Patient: sex M, age 76
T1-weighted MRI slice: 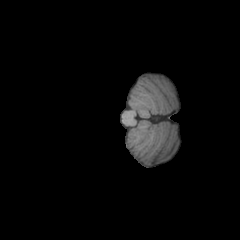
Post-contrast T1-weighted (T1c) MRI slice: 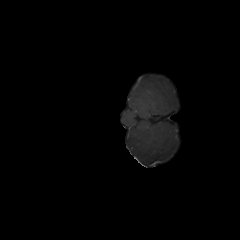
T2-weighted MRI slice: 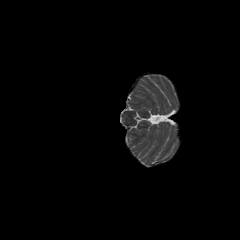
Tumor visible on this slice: no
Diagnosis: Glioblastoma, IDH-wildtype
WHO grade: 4